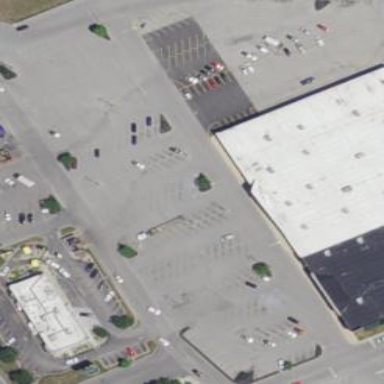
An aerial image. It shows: Parking area with surface.